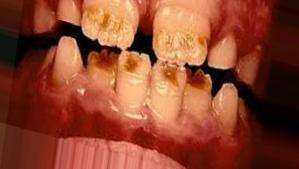
Condition: Tooth Discoloration